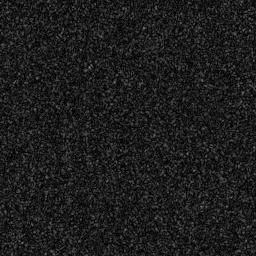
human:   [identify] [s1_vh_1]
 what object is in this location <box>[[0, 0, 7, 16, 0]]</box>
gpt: <ref>1 medium ship at the top left</ref>